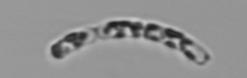
Label: Guinardia_striata